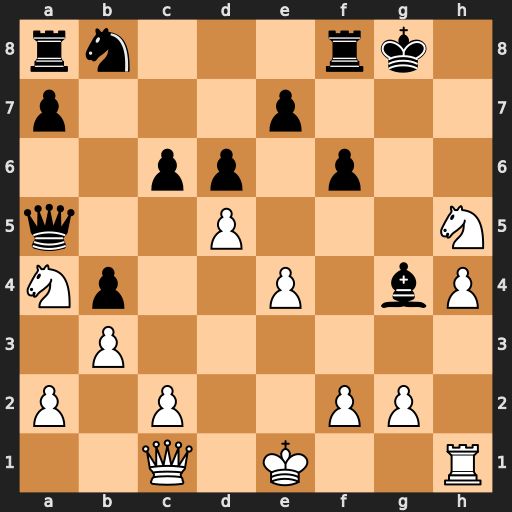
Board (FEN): rn3rk1/p3p3/2pp1p2/q2P3N/Np2P1bP/1P6/P1P2PP1/2Q1K2R
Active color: w
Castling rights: K
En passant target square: -
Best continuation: Qh6 Bxh5 Rh3